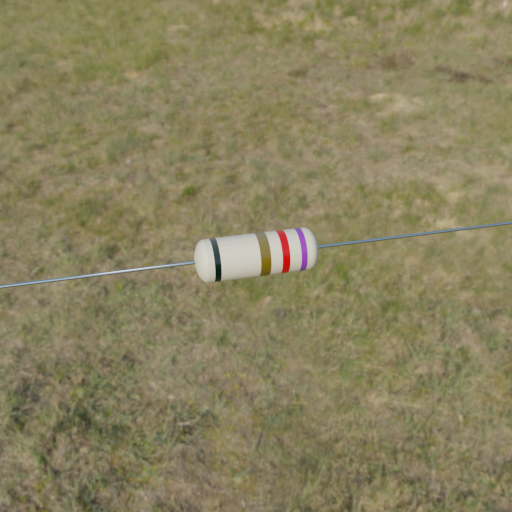
Resistor colour bands (in order): black, brown, red, violet